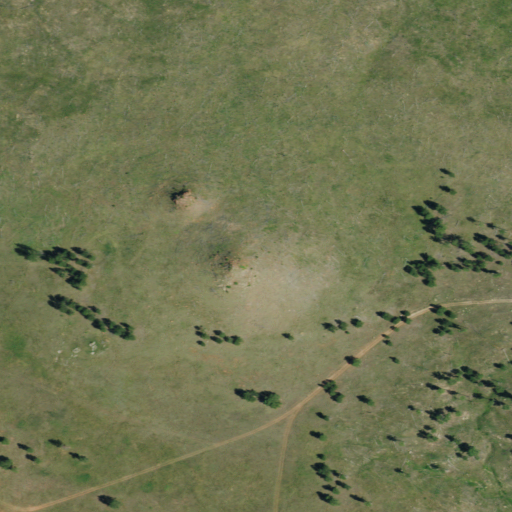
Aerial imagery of mountain in South Dakota named Surveyors Hill containing grassland and shrub